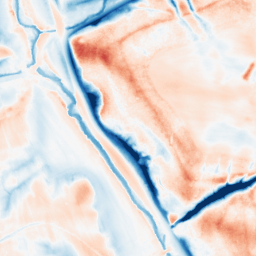
Category: classical
Decomposition family: gaussian
Decomposition parameters: sigma: 10
Upsampling method: linear_exact
Upsampling parameters: scale: 8
Upsampling scale: 8